Question: I'm tasked with modifying a legacy app so that users can upload payroll adjustments in bulk. Currently they have to fill out a form and input the data item by item, hitting submit after each one. I'm giving them the ability to upload a CSV file containing tons of adjustments at once.
On the server they are inserting items into couch one by one, like this:
'''
function wsapiPOST(req, res, next) {
var path = req.path.substr(6)
, url = couchPath + path + requestUtil.buildQueryString(req);
request.post({
url: url,
headers: { 'content-type': 'application/json' },
body: JSON.stringify(req.body)
},function (err, resp, body) {
if (err) {
if (resp) {
res.writeHead(resp.statusCode);
res.end(body);
} else { // This would happen if the request timed out
res.writeHead(408);
res.end('timeout');
}
}
}).pipe(res);
}
'''
The couch URL is built dynamically.
'req.body' contains the properties for a single item.

I'm new to couch but I'm not sure how to send multiple documents for insertion in a single operation. I could throw the 'request.post' call into a loop as is, but I imagine that's not going to be very performant.
I just need pointed in the right direction for bulk insertion into couch via its REST API. Thanks!
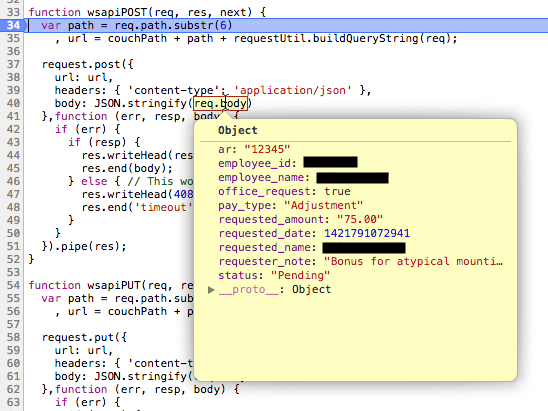
Answer: You can use the <URL> multiple documents.